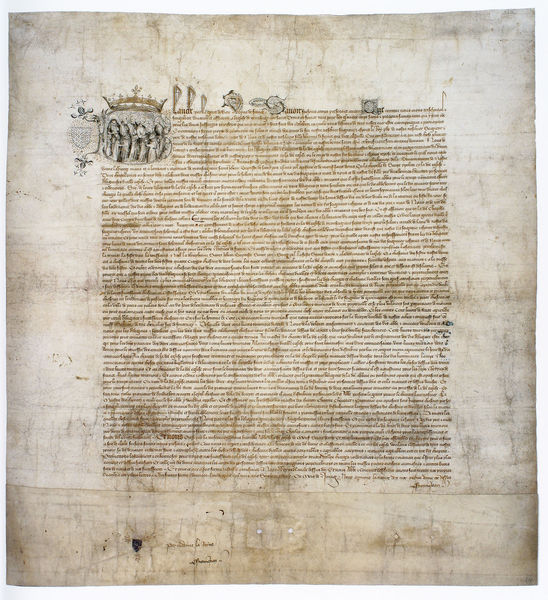
Titel: Die verwitwete Königin Blanche von Navarra begründet die Messen in der Abtei Saint-Denis für ihren verstorbenen Mann, den König Philipp VI
Institution: Paris, Archives nationales
Schlagwörter: feder, weiß, frauen, menschen, ocker, braun, grau, schwarz, szene, zeichnung, alt, bibel, gold, krone, schrift, papier, vergilbt, linien, sepia, buch, signum, seite, schwarzweiß, text, buchstaben, initiale, lilie, löcher, buchseite, flecken, pergament, wappen, brief, antik, mittelalter, heilige, zeilen, schriftstück, handschrift, sigel, dokument, latein, lateinisch, papyrus, buchmalerei, evangelium, inkunabel, kodex, #buchmalerei